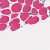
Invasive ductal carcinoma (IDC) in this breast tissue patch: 0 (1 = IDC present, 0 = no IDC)